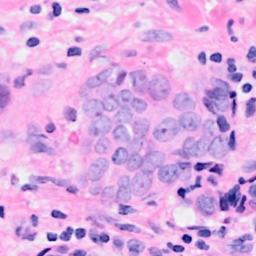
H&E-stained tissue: Breast